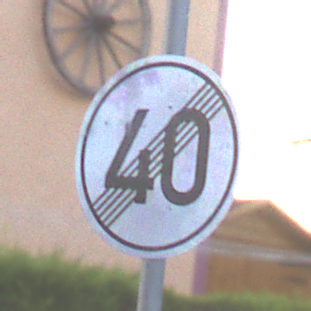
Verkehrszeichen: EndeGeschwindigkeit40
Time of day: SunriseSunset
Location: Outdoor (Urban)
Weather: Clear
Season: NotSpecified
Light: Natural